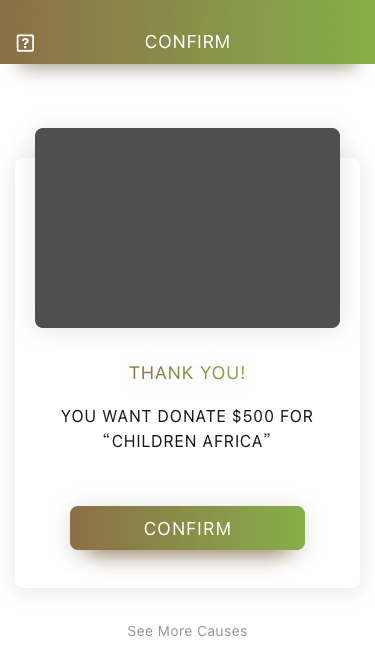
Text in this UI design:
Confirm
You want donate $500 for “Children Africa”
Thank You!
See More Causes
Confirm
